The plot is a signal-to-image rendering of a rotating shaft's vibration measurement. What is the most likely rotor condition (normal, misalignment, unbalance, looseness)?
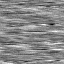
Answer: looseness